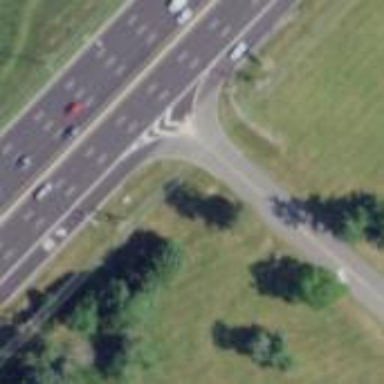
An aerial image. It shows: Trunk link highway.